Current action and preconditions to check: path_clear

Your task: For each precondition in the list above, predict whether it will hold at this action.

Consider the current scene as observed from the mobile robot's camera, and analyze the predicted future states of all dynamic agents (e.g., people, animals, vehicles, or any moving entities) within the NEXT SECOND.

IMPORTANT: Only answer "very likely" if you are absolutely certain—based on strong, clear evidence—that a dynamic agent will violate the precondition in the predicted future state. Do NOT answer "very likely" for unlikely, ambiguous, or low-probability risks.

Ask yourself for each precondition: Is there a high probability, with clear and convincing evidence, that the predicted future states of any dynamic agent will interfere with the predicted future state of the currently executing action within the NEXT SECOND, causing that precondition to fail?

Assess the risk level based on these predictions. Use "likely" or "very likely" if motions create a clear risk of interference.

Use "neutral" or "improbable" if agents are nearby but their predicted paths are clearly diverging or non-conflicting.

Failure Risk Categories: "very improbable", "improbable", "neutral", "likely", "very likely"

Answer Format: Output ONLY the probability_of_failure value from these categories: "very improbable", "improbable", "neutral", "likely", "very likely"

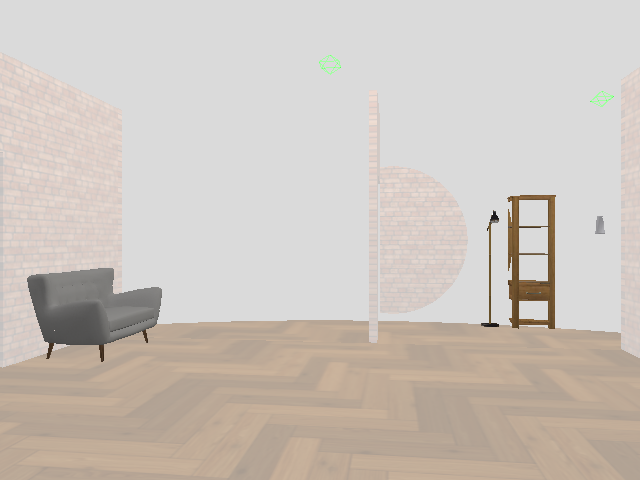

Answer: very improbable